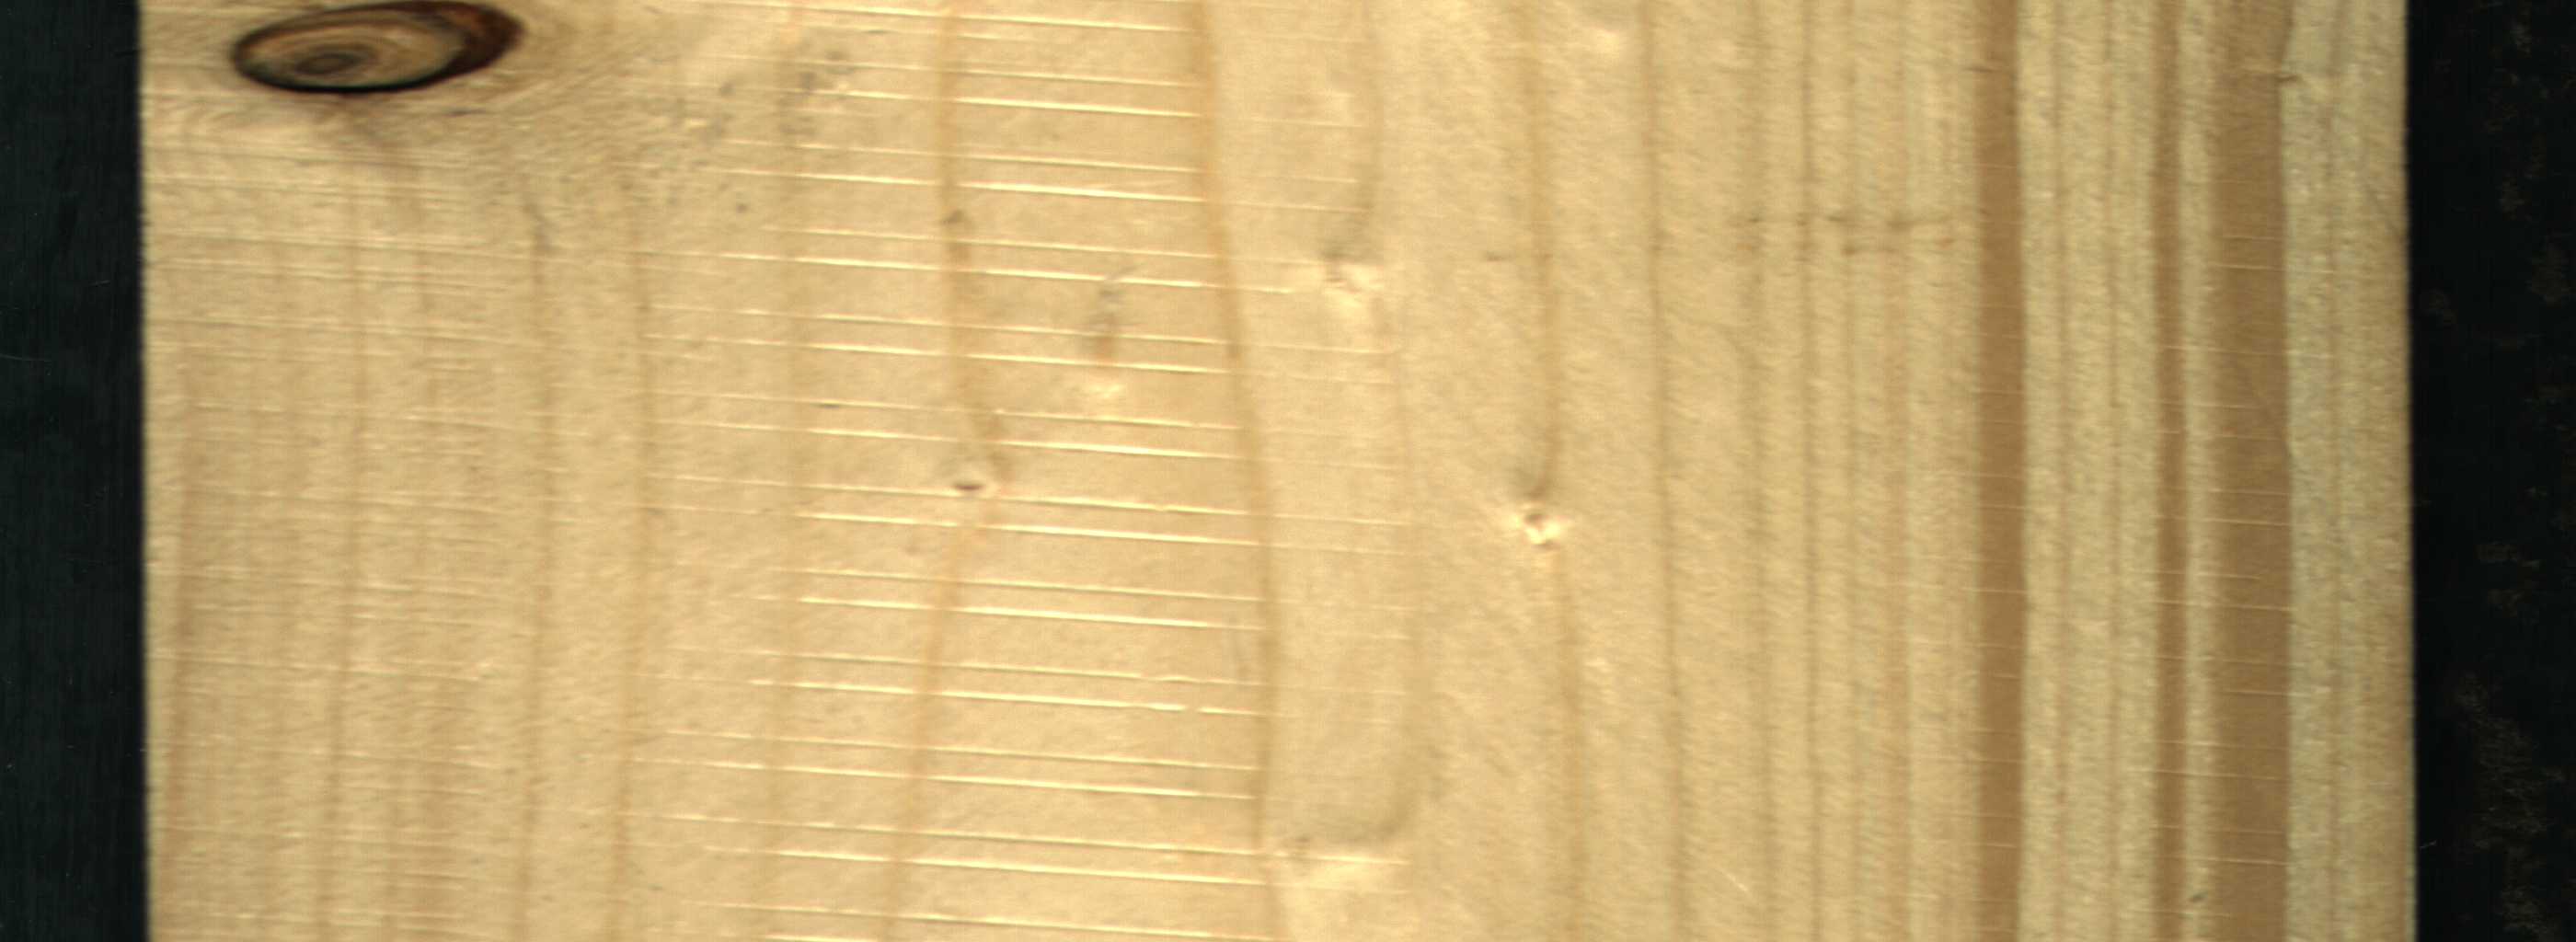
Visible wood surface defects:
Quartzity
Quartzity
Dead_Knot